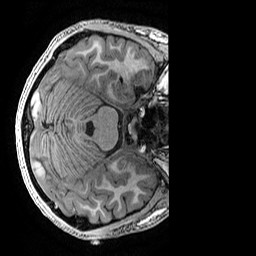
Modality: T1w
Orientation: axial
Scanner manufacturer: ge
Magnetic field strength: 3 T
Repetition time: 0.007 s
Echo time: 0.00342 s